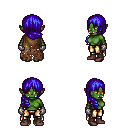
a pixel art fantasy rpg character, female body template, orc, green skin, brown tattered cape, gold greaves, blue right-swept hairstyle, metal gloves, maroon shoes, four views (front, back, left, right), 2x2 character sprite sheet, small pixel art, hard edges, no anti-aliasing